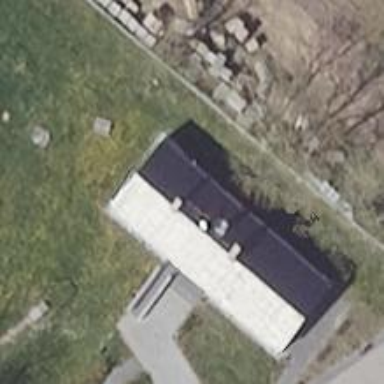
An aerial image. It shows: Community center.